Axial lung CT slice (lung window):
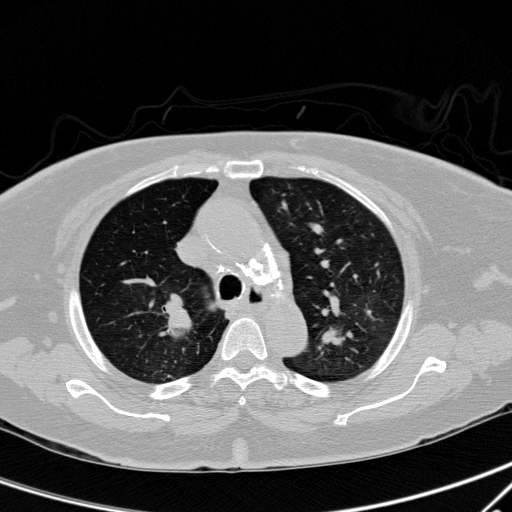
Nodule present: no